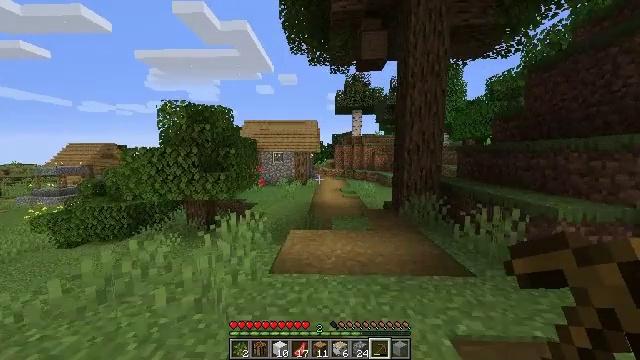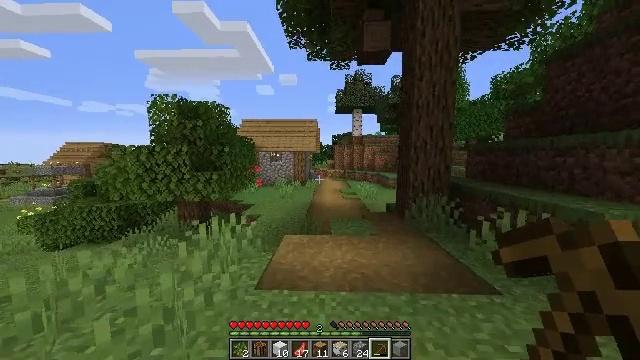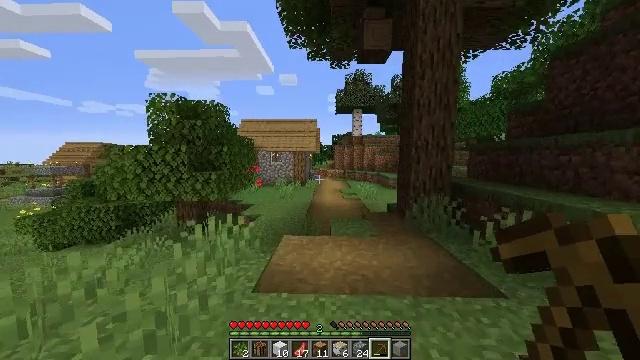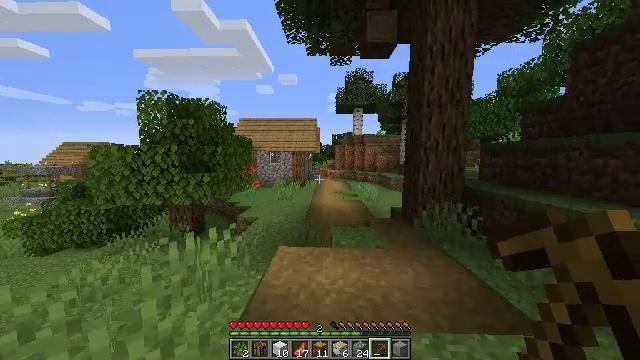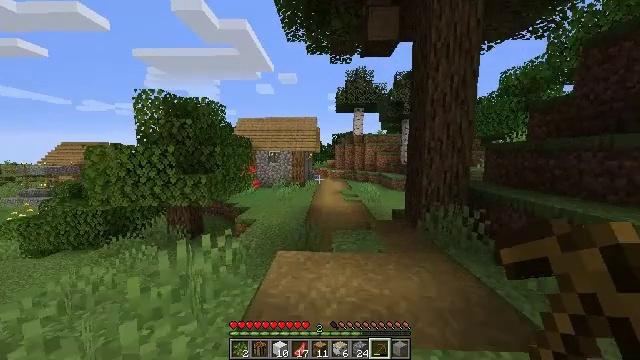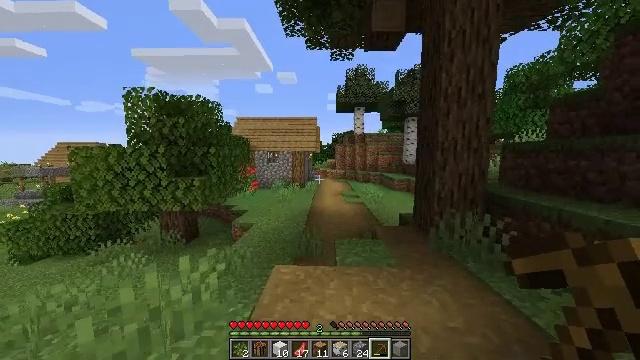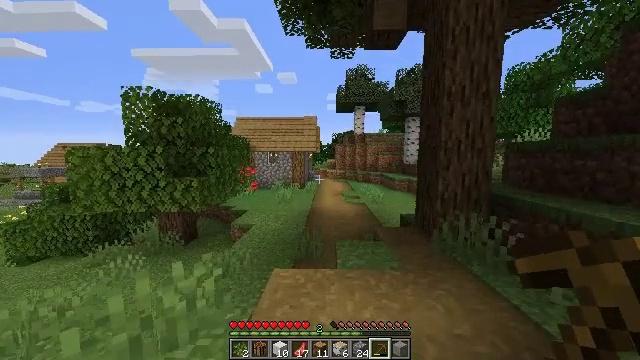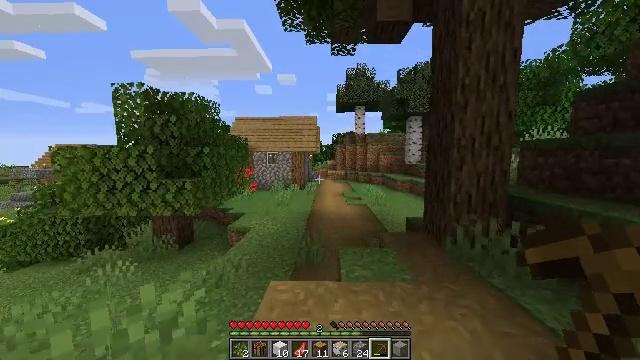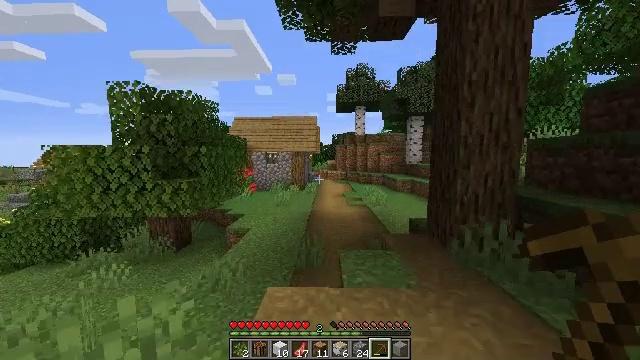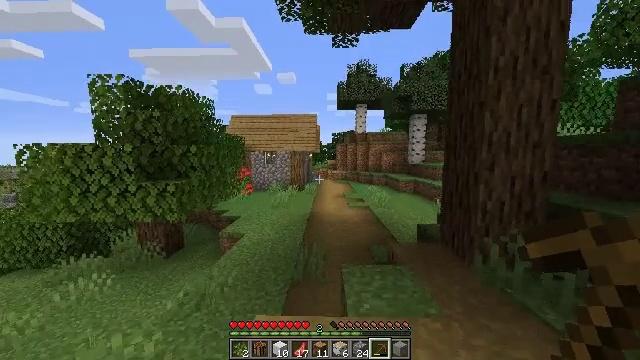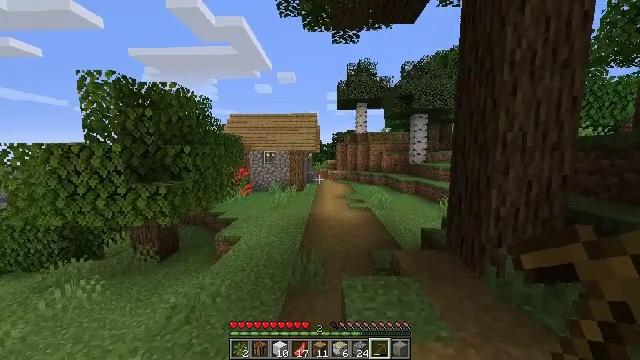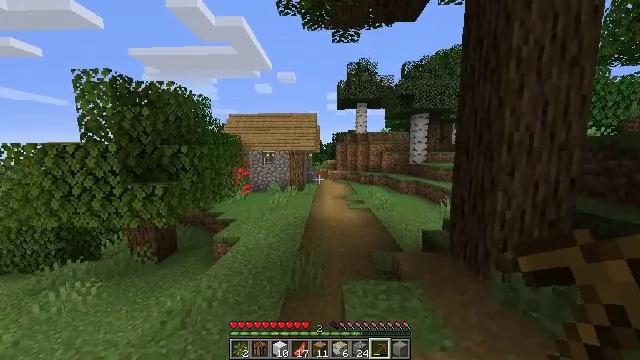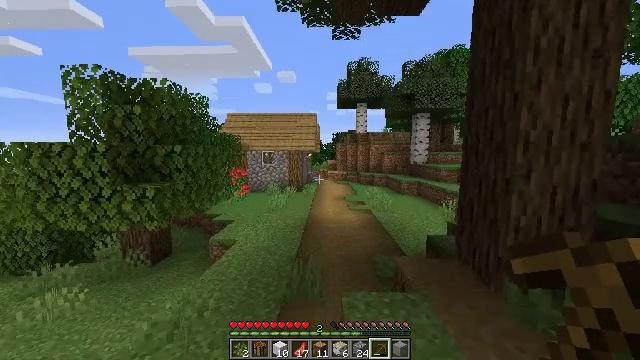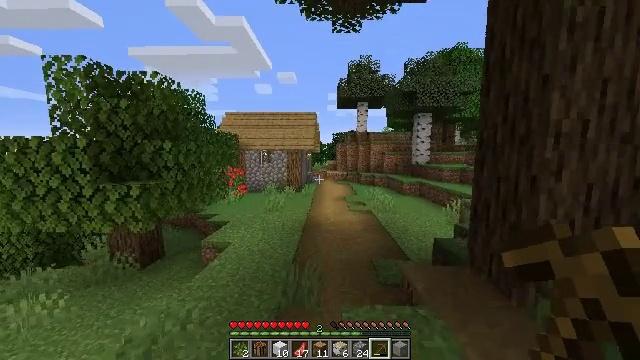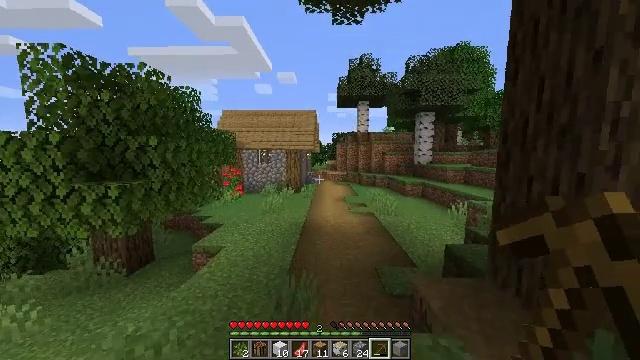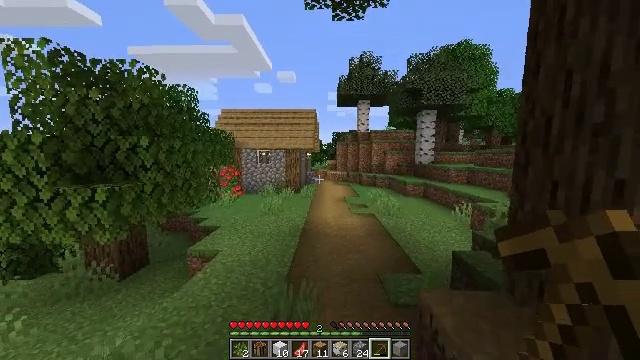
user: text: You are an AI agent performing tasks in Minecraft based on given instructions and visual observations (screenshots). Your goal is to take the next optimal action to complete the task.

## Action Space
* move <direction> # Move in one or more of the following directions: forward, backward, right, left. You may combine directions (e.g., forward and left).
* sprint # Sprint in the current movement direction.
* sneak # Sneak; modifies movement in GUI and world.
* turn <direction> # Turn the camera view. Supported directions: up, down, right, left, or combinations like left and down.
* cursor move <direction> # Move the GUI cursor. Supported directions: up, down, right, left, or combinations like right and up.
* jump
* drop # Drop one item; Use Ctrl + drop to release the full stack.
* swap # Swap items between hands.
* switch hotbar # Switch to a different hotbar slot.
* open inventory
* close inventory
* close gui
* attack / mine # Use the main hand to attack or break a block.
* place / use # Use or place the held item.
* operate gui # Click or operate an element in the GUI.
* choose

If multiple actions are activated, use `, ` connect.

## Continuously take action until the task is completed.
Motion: motion action
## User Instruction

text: Mine the yellow bed to pick it up.
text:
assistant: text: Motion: move forward
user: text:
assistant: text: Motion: move forward
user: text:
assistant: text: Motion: move forward
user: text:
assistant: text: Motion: move forward
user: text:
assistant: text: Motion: move forward
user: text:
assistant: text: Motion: move forward
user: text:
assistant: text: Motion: move forward
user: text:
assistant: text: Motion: move forward
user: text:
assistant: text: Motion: move forward
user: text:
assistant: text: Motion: move forward
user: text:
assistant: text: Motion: move forward
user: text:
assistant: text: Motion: move forward
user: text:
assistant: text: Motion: move forward
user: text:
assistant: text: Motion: move forward
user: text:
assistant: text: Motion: move forward
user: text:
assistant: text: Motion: move forward
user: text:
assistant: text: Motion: move forward, turn right
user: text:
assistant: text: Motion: move forward, turn right
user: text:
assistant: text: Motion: move forward, turn right
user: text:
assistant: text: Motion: move forward, turn right
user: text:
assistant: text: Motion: move forward, turn right
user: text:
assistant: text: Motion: move forward
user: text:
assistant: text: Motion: move forward
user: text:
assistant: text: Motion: move forward
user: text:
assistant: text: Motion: move forward
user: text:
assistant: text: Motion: move forward, turn right
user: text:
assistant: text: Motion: move forward and move left, turn right and up
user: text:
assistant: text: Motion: move forward and move left, turn right
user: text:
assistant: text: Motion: move forward and move left, turn right
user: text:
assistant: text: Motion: move forward and move left